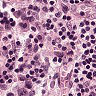
Metastatic tissue present: no